Question: The bank app Abn Mobile Banking for the ipad had a nice login page.
how can i make something like this?

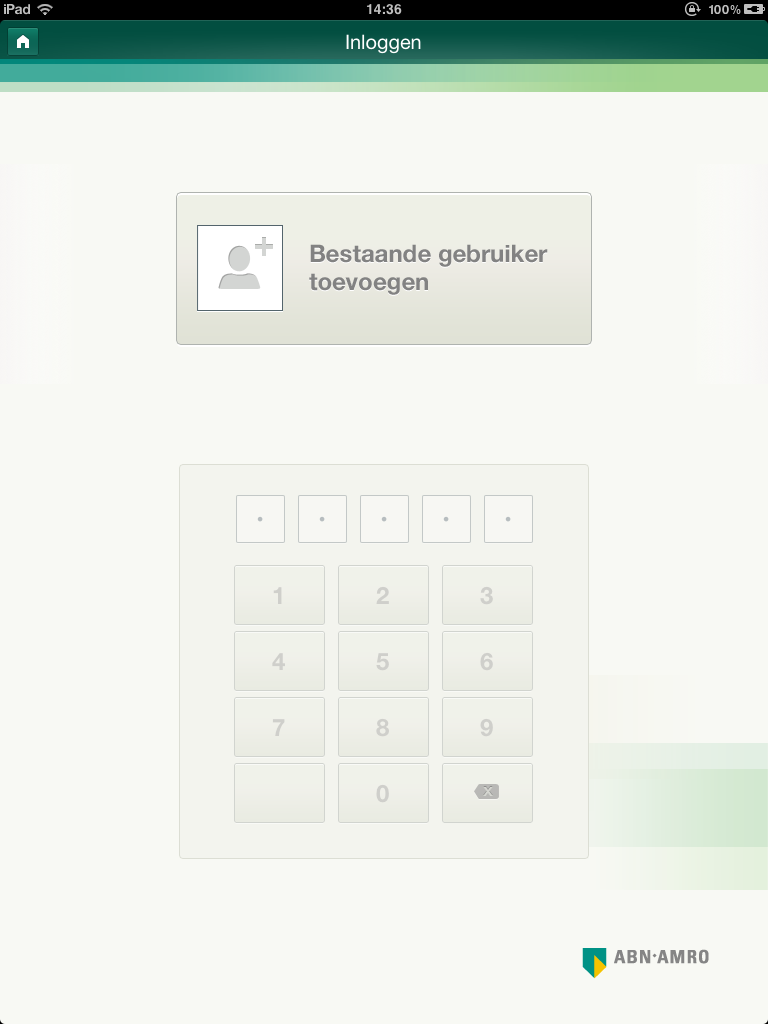
Answer: It's fully customized. It doesn't use any built-in keyboard functionalities so you'll basically end up creating your own one in photoshop.
The easy way is creating separate buttons. On touch, you add the value to an array which you eventually combine to a string ('componentsJoinedByString:').
The hard way is creating one view with your own touch events. It's way faster, uses less memory but requires you to do some more work.